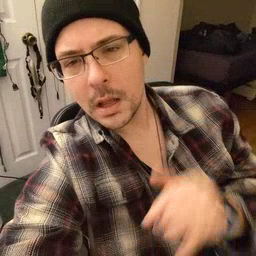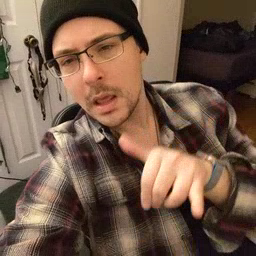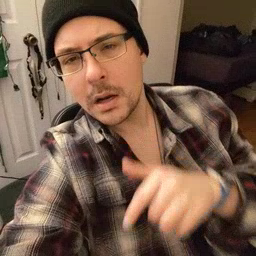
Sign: that